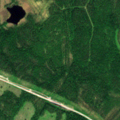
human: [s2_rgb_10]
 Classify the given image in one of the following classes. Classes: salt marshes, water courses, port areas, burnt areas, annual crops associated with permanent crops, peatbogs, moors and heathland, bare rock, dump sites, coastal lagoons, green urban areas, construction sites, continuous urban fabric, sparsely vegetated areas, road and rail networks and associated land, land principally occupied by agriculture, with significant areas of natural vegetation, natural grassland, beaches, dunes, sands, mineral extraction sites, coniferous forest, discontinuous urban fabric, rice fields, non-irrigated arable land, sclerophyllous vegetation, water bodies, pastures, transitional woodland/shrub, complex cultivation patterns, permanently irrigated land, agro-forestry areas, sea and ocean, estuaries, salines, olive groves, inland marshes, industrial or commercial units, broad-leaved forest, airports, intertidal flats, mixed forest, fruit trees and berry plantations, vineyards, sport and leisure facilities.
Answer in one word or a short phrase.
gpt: coniferous forest, mixed forest, transitional woodland/shrub